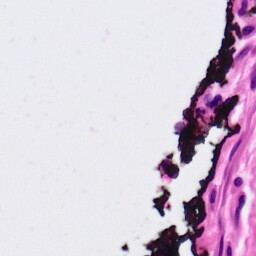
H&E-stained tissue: Ovarian